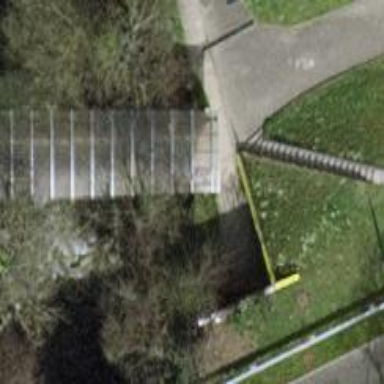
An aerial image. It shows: Footway bridge.